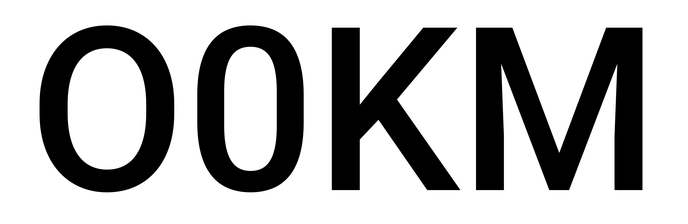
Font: Roboto_Medium